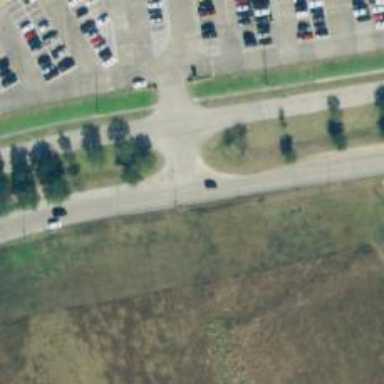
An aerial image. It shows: Secondary link road.